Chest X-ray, AP view. Patient: 26 years old, sex M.
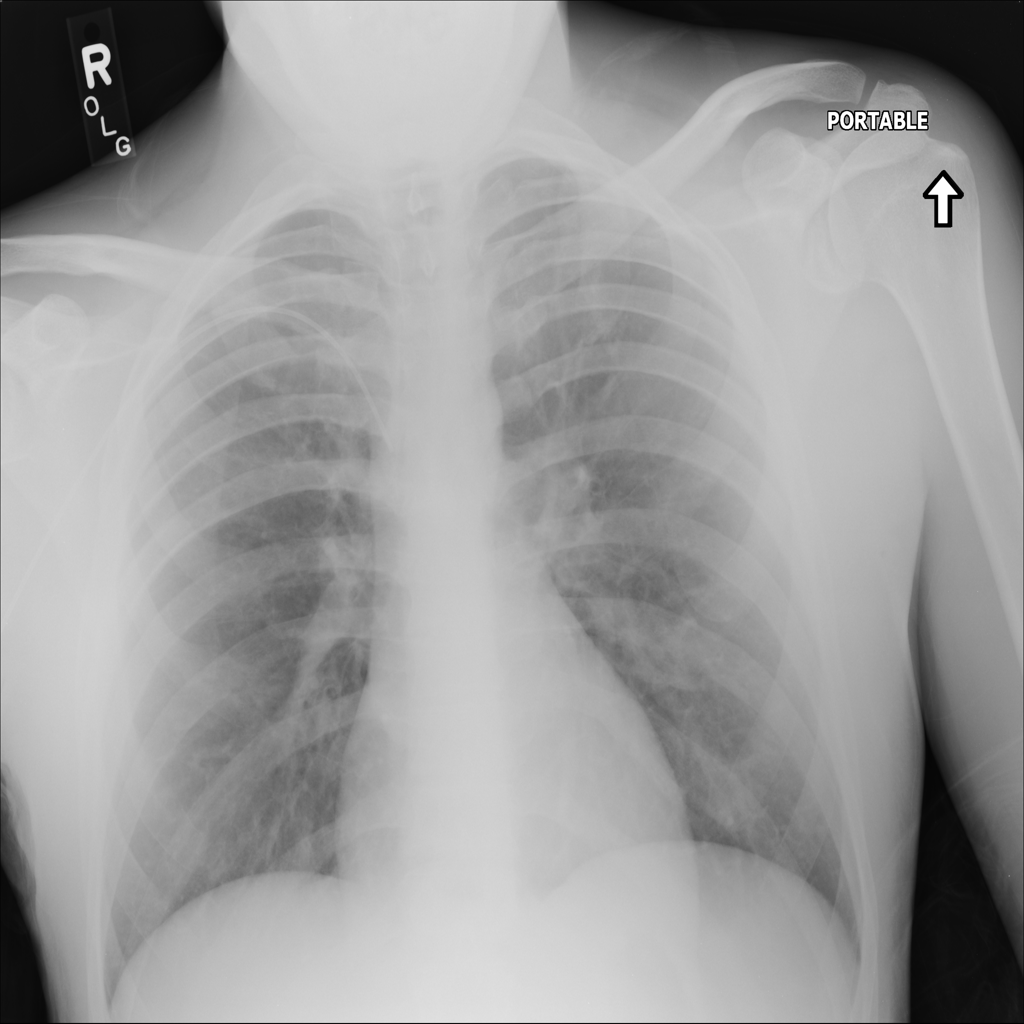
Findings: No Finding